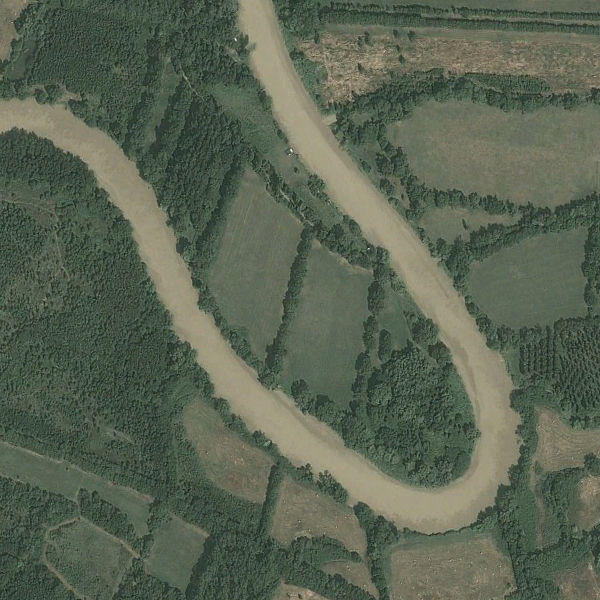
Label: River